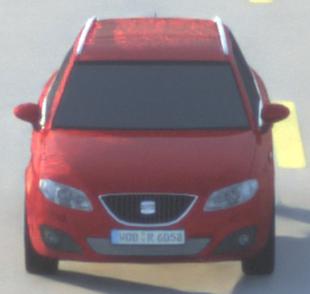
Make: SEAT
Model: Exeo ST 1.6
Detailed model: Exeo (3R) ST
Model produced from: 2010/05
Model produced until: 2010/08
Doors: 5
Color: red
Road condition: dry road
Daytime: sunrise or sunset
Contrast: low contrast